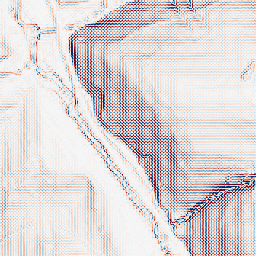
Category: wavelet
Decomposition family: wavelet_biorthogonal
Decomposition parameters: wavelet: bior1.3
level: 2
Upsampling method: sinc_hamming
Upsampling parameters: scale: 2
kernel_size: 8
Upsampling scale: 2